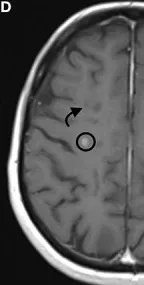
Patient's disease progression on MRI. , and; contrast enhanced T1 weighted sequence on July 2019 Arrow indicates a new demyelinating lesion and circle indicates a new demyelinating lesion presenting contrast enhancement. MRI, magnetic resonance imaging.
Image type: radiology (mri)